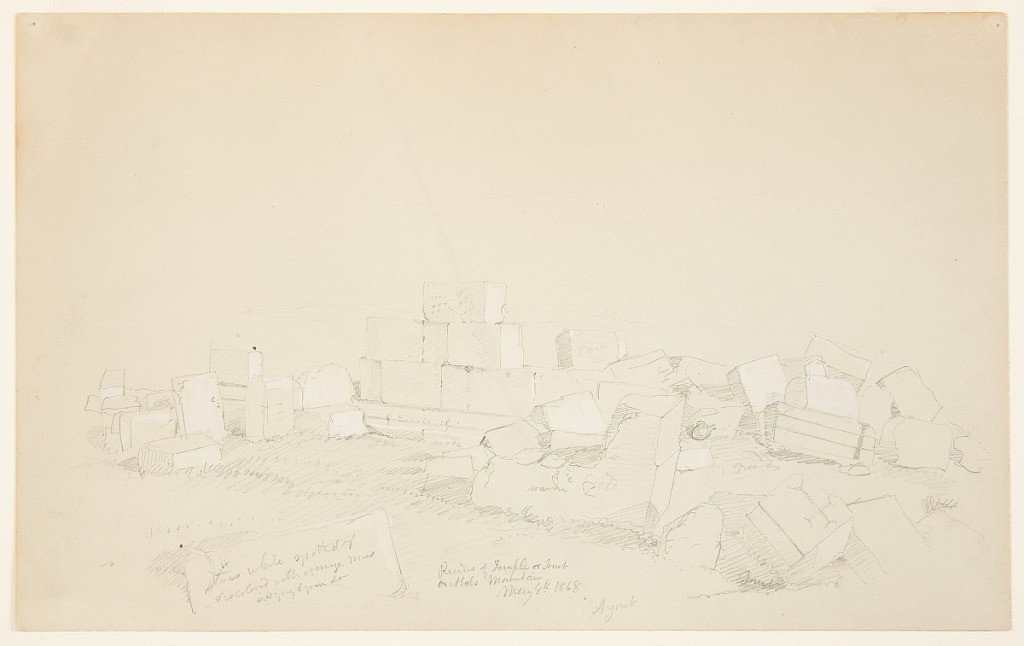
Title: Ruins on Abel's Mountain, Syria
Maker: Frederic Edwin Church, American, 1826–1900
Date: May 4, 1868
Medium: Graphite and white gouache on gray-green wove paperboard
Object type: Drawing
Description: Architecture and landscape sketch showing a view of a ruined temple or tomb on Abel's mountain above the Wadi Barada near Damascus, Syria. Today, the shrine marking Abel's tomb is known as the Nabi Habil. Scene almost entirely contained to foreground, where a ruined wall of finely hewn stones is shown, surrounded by fallen stones of the same type. At lower right, a stone is inscribed with a cross. In the background, rolling mountains are faintly rendered along the horizon.